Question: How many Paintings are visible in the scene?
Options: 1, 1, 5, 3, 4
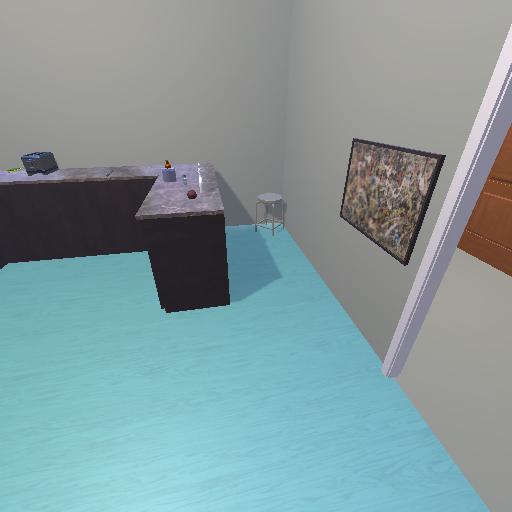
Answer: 1